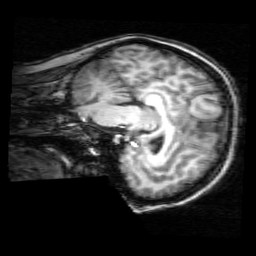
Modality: T1w
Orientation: sagittal
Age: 24
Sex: female
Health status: healthy
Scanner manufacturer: philips
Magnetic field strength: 3 T
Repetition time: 0.008 s
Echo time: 0.0037 s